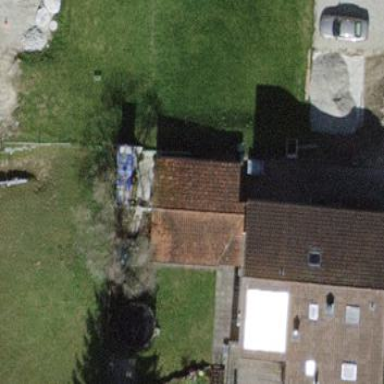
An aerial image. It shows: Garage building.